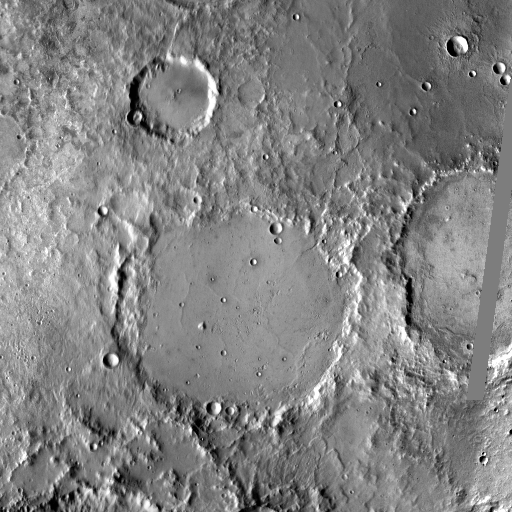
Crater classes present: Background, Other, Buried